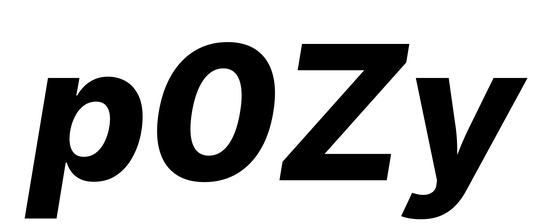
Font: Inter-Italic_ExtraBold_Italic